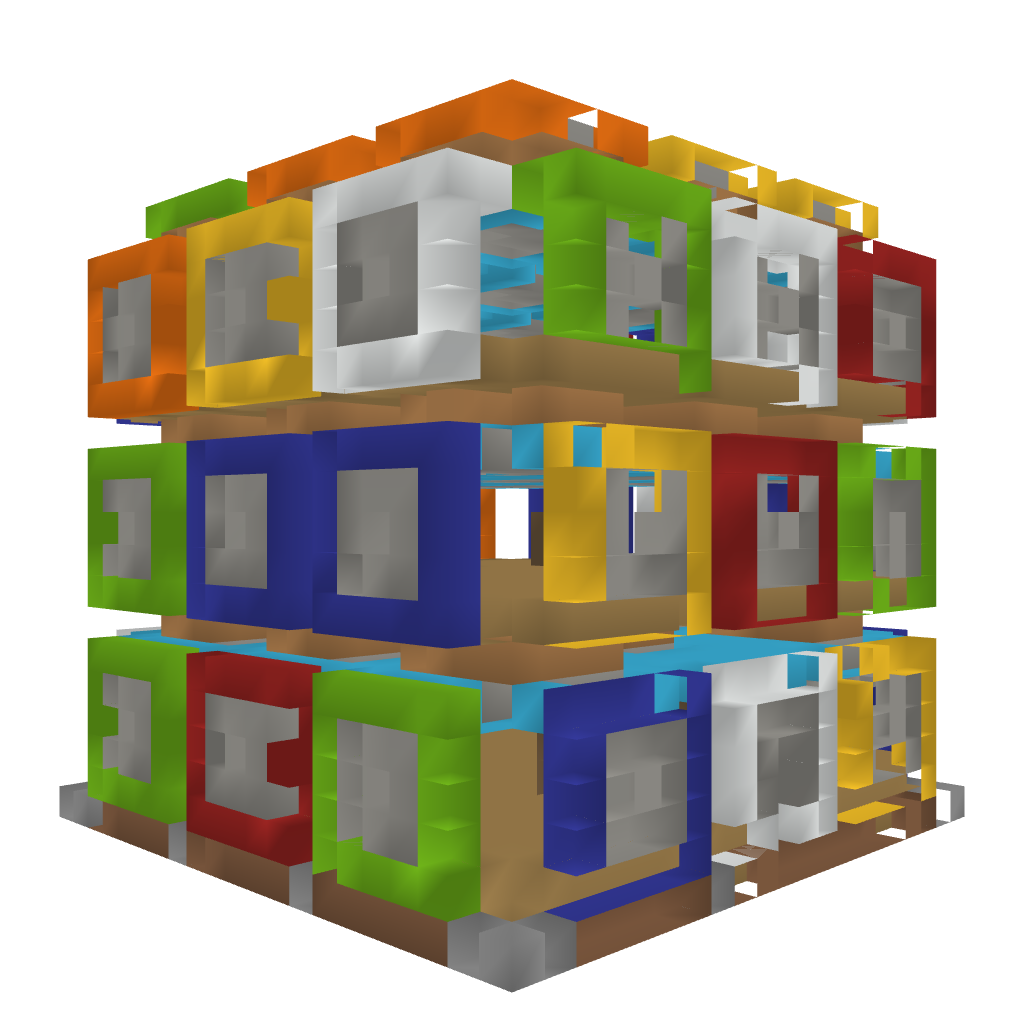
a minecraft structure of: Especial Modern Building #1 - Magic Cube